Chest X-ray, PA view. Patient: 26 years old, sex F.
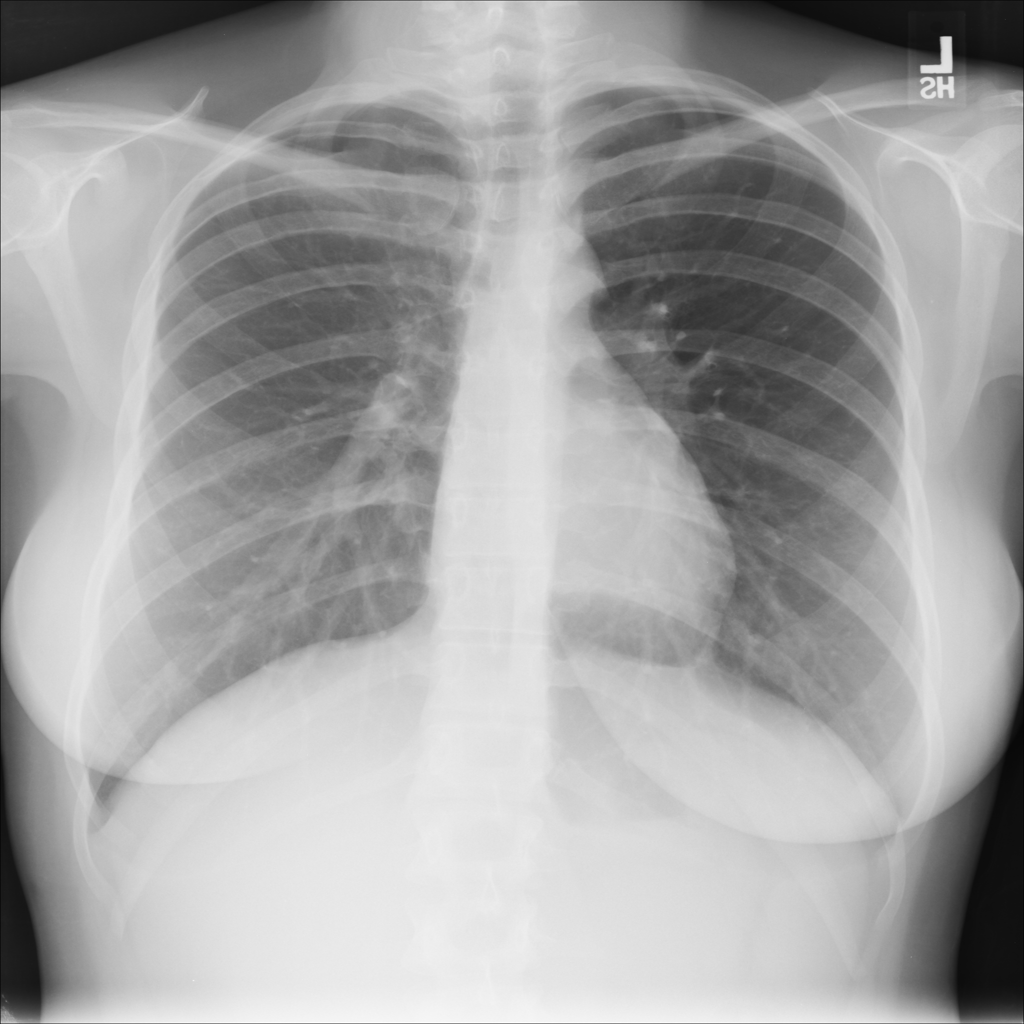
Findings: No Finding